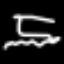
Label: squiggle